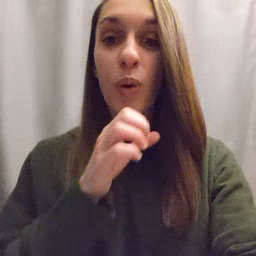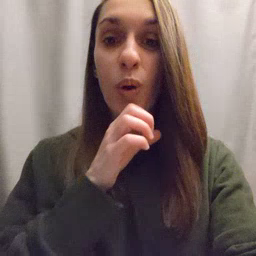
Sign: orange